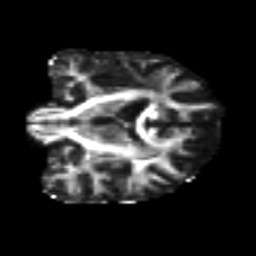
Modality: FA
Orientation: coronal
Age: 39
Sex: female
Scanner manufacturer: siemens
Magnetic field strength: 3 T
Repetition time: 4.999 s
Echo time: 0.07946 s